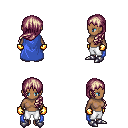
a pixel art fantasy rpg character, female body template, human, dark skin, blue cape, white pants, white blonde left-swept hairstyle, gold gloves, metal boots, four views (front, back, left, right), 2x2 character sprite sheet, small pixel art, hard edges, no anti-aliasing